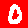
Digit: 0